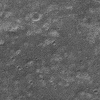
Atmospheric dust classification: not_dusty